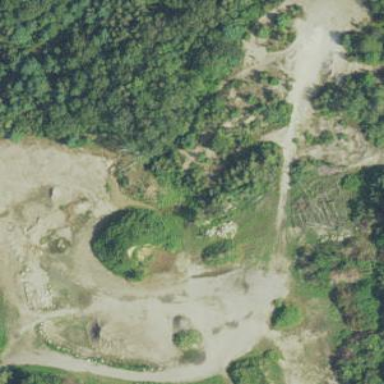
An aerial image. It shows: Quarry area.